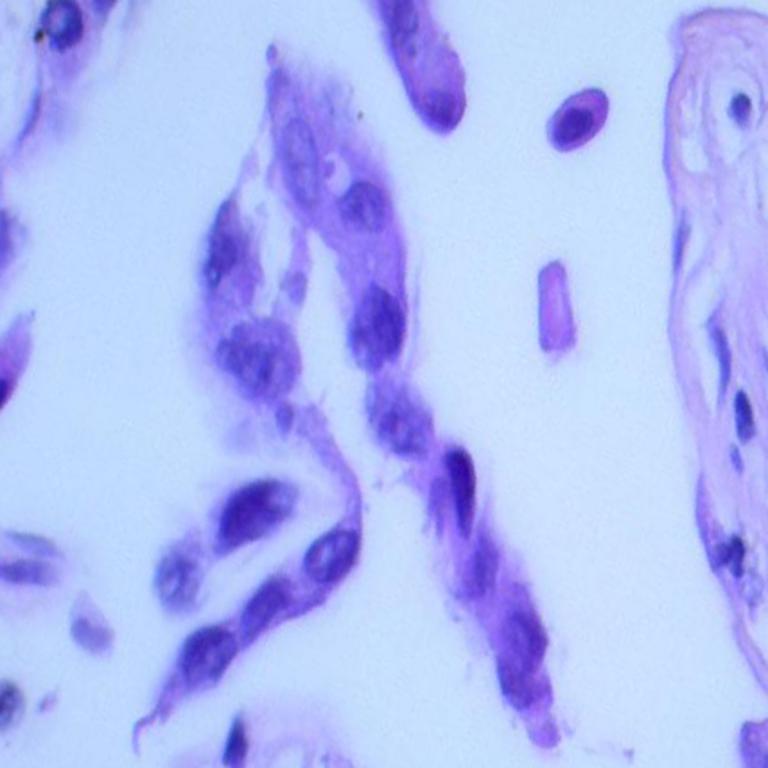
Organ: lung
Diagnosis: adenocarcinomas